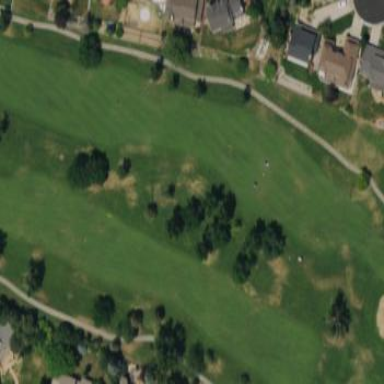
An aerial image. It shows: Grassy area designated as golf fairway.